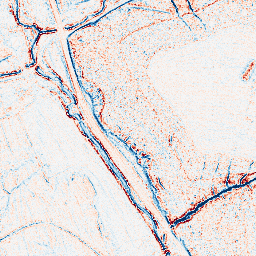
Category: edge_preserving
Decomposition family: anisotropic_diffusion
Decomposition parameters: iterations: 10
kappa: 30
gamma: 0.05
Upsampling method: sinc_hamming
Upsampling parameters: scale: 8
kernel_size: 16
Upsampling scale: 8